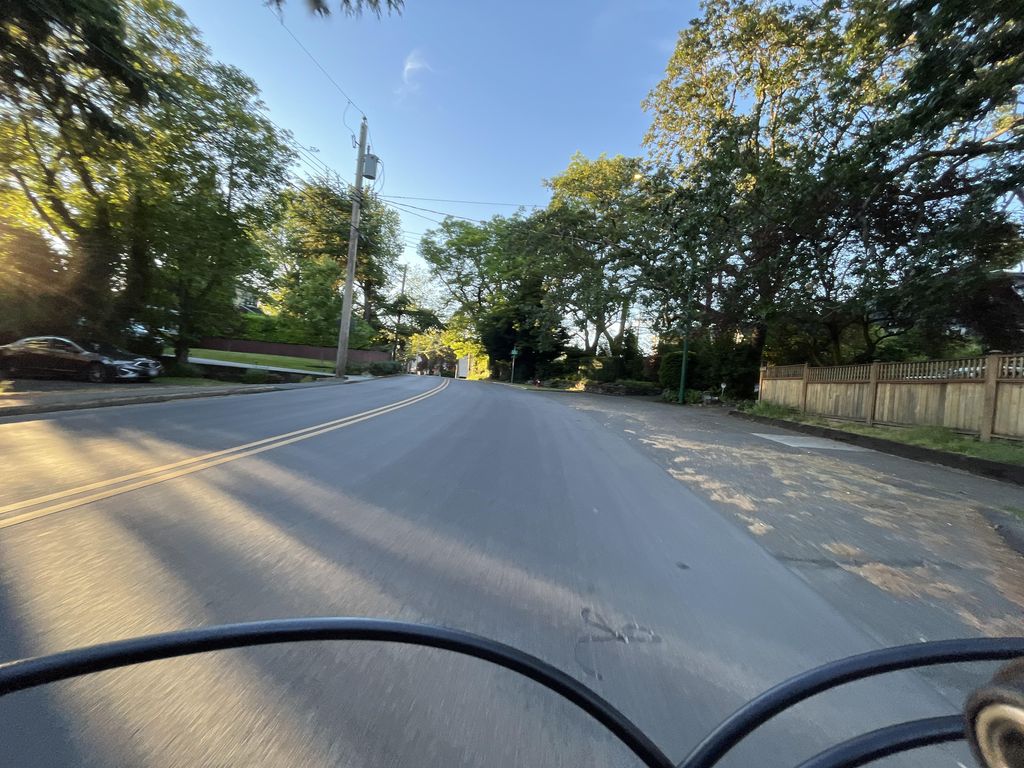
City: victoria